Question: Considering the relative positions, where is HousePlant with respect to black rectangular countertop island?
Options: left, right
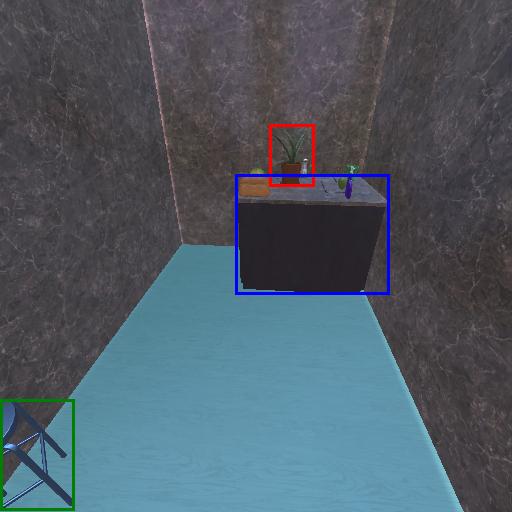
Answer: left